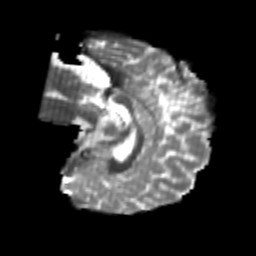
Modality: T2w
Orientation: sagittal
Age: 21
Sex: male
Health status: healthy
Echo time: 0.074 s